Question: we want to modify an Awesome Font icon in our WordPress theme for the whole web. The theme is built with a framework (bebel) and we do not know how to modify the HTML to change the class in the code, because in addition it uses VisualComposer for custom boxes.
Then we want to change the icon by css, I'm going to an option to add extra css of my theme and I put the following rule:
CSS input:
'''
.fa-location-arrow::before {
font-family: FontAwesome;
content: "
041" !important;
}
'''
The changes do not apply, pulse F12 in chrome and inspect the icon. The CSS rule looks like this.
CSS Output:
'''
.fa-location-arrow::before {
Font-family: FontAwesome;
Content: "\f041" !important;
}
'''
CSS Output image:

Is it possible that when saving the css, the topic is processed in php in some special way? Who knows why this happens
Thank you!
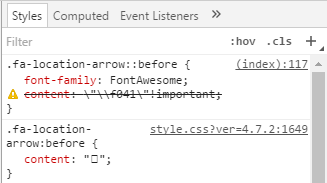
Answer: I just solved it. I have removed the css from the "Global CSS" option that includes the theme and I pasted the same code into the "style.css" file of the WordPress child theme. Now it works perfectly although I still do not understand why it did not work before. I suspect it will be some way to write to the css through php.
Thank you all!